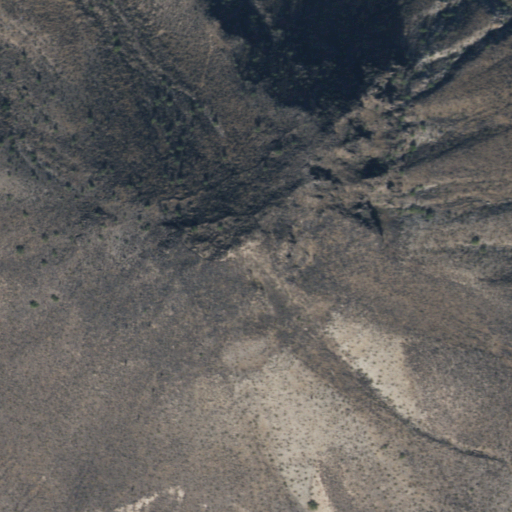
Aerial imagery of mountain in Arizona named Powers Butte containing shrub and woody wetlands